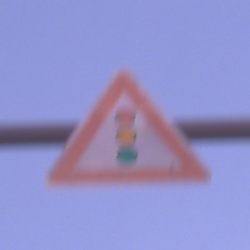
Verkehrszeichen: Lichtzeichenanlage
Umgebung: Outdoor, Nature
Tageszeit: Dawn
Wetter: PartlyCloudy
Licht: Natural
Jahreszeit: NotSpecified
Kontrast: MediumContrast